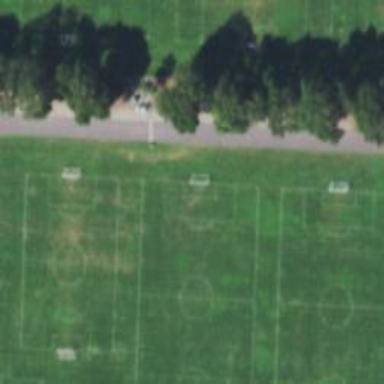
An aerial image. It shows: Soccer pitch for outdoor sports and leisure activities.